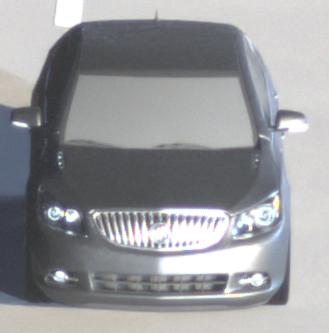
Make: Buick
Model: LaCrosse
Detailed model: Gen. 2
Model produced from: 2009
Model produced until: 2016
Doors: 4
Color: gray
Road condition: dry road
Daytime: night
Contrast: high contrast